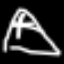
Label: diamond